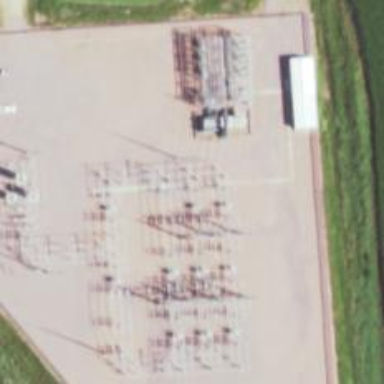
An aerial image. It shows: Switch for power supply.